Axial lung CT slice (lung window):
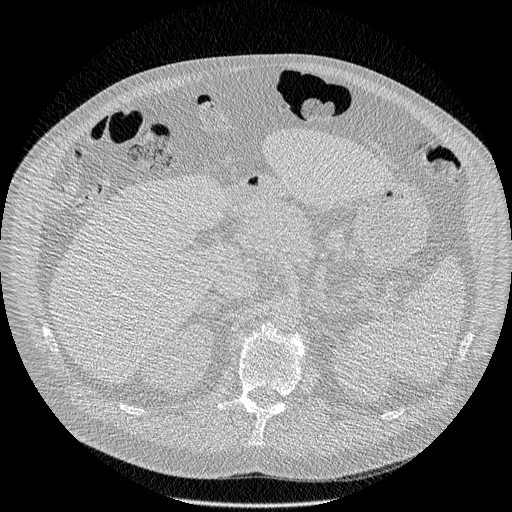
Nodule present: no